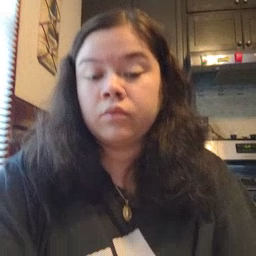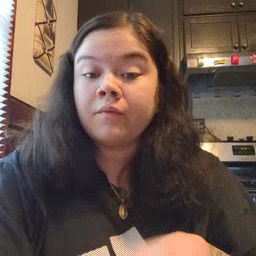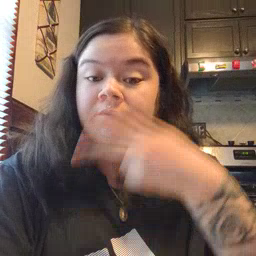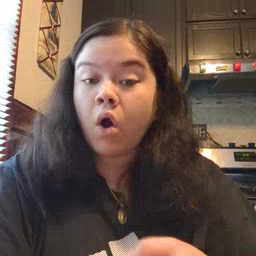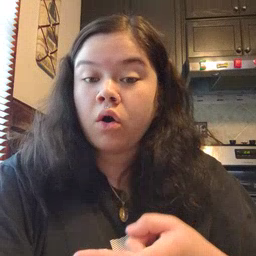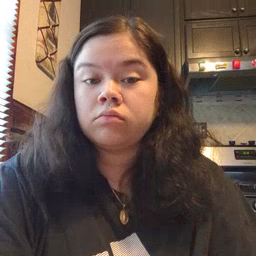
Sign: fall